Question: I want to make a vertical toolbar with buttons arranged vertically. Using 'JavaFX 2.2' that is included in 'JDK 7', in Linux Mint.
The screenshot shows the problem:

The 'FXML' I am using looks like this:
'''
<?xml version="1.0" encoding="UTF-8"?>
<?language javascript?>
<?import javafx.scene.control.*?>
<?import javafx.scene.layout.*?>
<BorderPane prefHeight="800.0" prefWidth="700.0" styleClass="root" xmlns="http://javafx.com/javafx/8" xmlns:fx="http://javafx.com/fxml/1">
<top>
<ToolBar>
<items>
<Button text="Test" />
</items>
</ToolBar>
</top>
<left>
<ToolBar orientation="VERTICAL" style="-fx-background-color: blue;">
<items>
<Region style="-fx-padding:10;" />
<Button rotate="-90" text="Project" style="-fx-label-padding:1;"/>
<Region style="-fx-padding:10;" />
<Button rotate="-90" text="Structure" />
</items>
</ToolBar>
</left>
<center>
<HBox>
<children>
</children>
</HBox>
</center>
<bottom>
<ToolBar prefHeight="18.0" prefWidth="472.0">
<items>
<Region styleClass="spacer" />
<HBox>
<children>
</children>
</HBox>
</items>
</ToolBar>
</bottom>
</BorderPane>
'''
The proper toolbar in my definition is: buttons are placed correctly and the toolbar is as wide as the width of the buttons. The blue color indicates how wide the toolbar currently is.
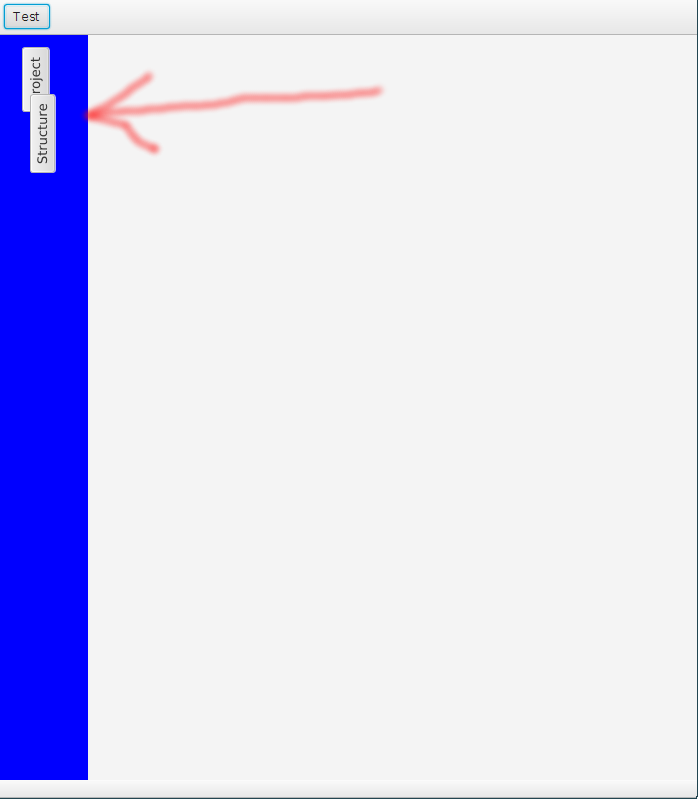
Answer: Wrap your rotated tool items in a Group, then the in-built layout of toolbar will know that the rotation is a permanent one which should be taken into account for layout calculations and not just a temporary thing which might be used for animations. Read the javadoc for <URL>, where it talks about layout bounds calculations to better understand this.

'''
<?xml version="1.0" encoding="UTF-8"?>
<?import javafx.scene.*?>
<?import javafx.scene.control.*?>
<?import java.lang.*?>
<?import javafx.scene.layout.*?>
<HBox maxHeight="-Infinity" maxWidth="-Infinity" minHeight="-Infinity" minWidth="-Infinity" prefHeight="200.0" prefWidth="100.0" style="-fx-background-color: cornsilk;" xmlns="http://javafx.com/javafx/8" xmlns:fx="http://javafx.com/fxml/1">
<children>
<ToolBar orientation="VERTICAL" style="-fx-base: palegreen;">
<items>
<Group>
<children>
<Button rotate="-90.0" style="-fx-base: gold;" text="Project" />
</children>
</Group>
<Group>
<children>
<Button rotate="-90.0" style="-fx-base: khaki;" text="Structure" />
</children>
</Group>
</items>
</ToolBar>
</children>
</HBox>
'''
The above solution is fine as far as it goes, but does suffer from an issue in that the buttons in the toolbar misalign when they receive focus.
What a group does is size itself based upon its contents. When the size of the contents changes, the size of the group also changes. When a button or control gets focus in JavaFX it gets a <URL> around the control. The display for the focus ring is defined in CSS and contains negative values for background inset display. The result is that, when a control is focused, it is slightly larger than when it is not focused. Normally, when you use a standard layout pane, this is not an issue as the layout pane will just ignore the background insets for layout purposes. A group however takes the full size into account and does not ignore the focus ring. The result is that a group that consists of only a control will change in size slightly when it is focused or unfocused. This presents an issue with the solution above because, when a button becomes focused, it will get slightly larger and the shift in layout in the toolbar, which is not ideal.
The solution to the focus shift problem in the above code is to just rotate the entire ToolBar within a group rather than rotating each button within a group per button. This works fine, but then presents some other issues such as the ToolBar not taking up the entire available area at the left side of the scene (due to wrapping it in a group removing the dynamic layout properties of the ToolBar). To get around this, a binding in code can be used to size the ToolBar to the available area of its parent layout container.
So we end up with the slightly more verbose solution below:
<URL>
'''
<?xml version="1.0" encoding="UTF-8"?>
<?import javafx.scene.control.ToggleButton?>
<?import javafx.scene.control.ToolBar?>
<?import javafx.scene.Group?>
<?import javafx.scene.layout.BorderPane?>
<?import javafx.scene.layout.HBox?>
<?import javafx.scene.layout.Pane?>
<?import javafx.scene.control.ToggleGroup?>
<BorderPane fx:id="border" prefHeight="200.0" prefWidth="100.0" xmlns="http://javafx.com/javafx/8.0.65" xmlns:fx="http://javafx.com/fxml/1" fx:controller="skinsample.VerticalToolbarController">
<left>
<Group>
<fx:define>
<ToggleGroup fx:id="selectedTool"/>
</fx:define>
<ToolBar fx:id="toolbar" rotate="-90.0" style="-fx-base: palegreen;">
<Pane HBox.hgrow="ALWAYS" />
<ToggleButton style="-fx-base: khaki;" text="Structure" toggleGroup="${selectedTool}"/>
<ToggleButton style="-fx-base: gold;" text="Project" toggleGroup="${selectedTool}" selected="true"/>
</ToolBar>
</Group>
</left>
</BorderPane>
'''
'''
package skinsample;
import javafx.beans.binding.Bindings;
import javafx.fxml.FXML;
import javafx.scene.control.ToolBar;
import javafx.scene.layout.BorderPane;
public class VerticalToolbarController {
@FXML
private BorderPane border;
@FXML
private ToolBar toolbar;
public void initialize() {
toolbar.minWidthProperty().bind(Bindings.max(border.heightProperty(), toolbar.prefWidthProperty()));
}
}
'''
'''
package skinsample;
import javafx.application.Application;
import javafx.fxml.FXMLLoader;
import javafx.scene.Scene;
import javafx.stage.Stage;
public class ToolDisplayApp extends Application {
@Override
public void start(Stage stage) throws Exception {
FXMLLoader loader = new FXMLLoader(getClass().getResource("toolbar.fxml"));
Scene scene = new Scene(loader.load());
stage.setScene(scene);
stage.show();
}
public static void main(String[] args) {
launch(args);
}
}
'''
Notes:
1. This solution also demonstrates use of ToggleButtons rather than standard buttons within the ToolBar.
2. We also eliminate the default overflow behavior of the ToolBar (as it seems a little annoying in the vertical toolbar situation), using: toolbar.minWidthProperty().bind(Bindings.max(border.heightProperty(), toolbar.prefWidthProperty()));
3. If you want to retain the overflow behavior, then use: toolbar.prefWidthProperty().bind(border.heightProperty());
---
An alternate solution to the focus issue (using CSS to remove the focus ring entirely), is presented in:
- <URL>